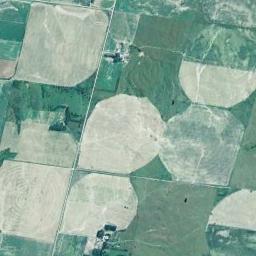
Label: circular_farmland